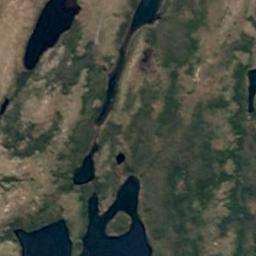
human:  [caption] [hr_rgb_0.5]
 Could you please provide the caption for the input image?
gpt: There is a straight path through this wetland .

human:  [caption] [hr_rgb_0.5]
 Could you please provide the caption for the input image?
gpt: There are some large brown and green mixed land by the blue river .

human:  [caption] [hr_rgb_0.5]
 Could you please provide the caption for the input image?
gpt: The wetland consists of bare land, Green plants and water .

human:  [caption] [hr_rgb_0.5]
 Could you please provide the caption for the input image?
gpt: There are many different areas of water surrounded by wetlands .

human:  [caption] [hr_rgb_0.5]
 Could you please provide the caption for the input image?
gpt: There are some green plants and water areas on the wetland .